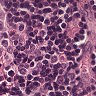
Metastatic tissue present: no